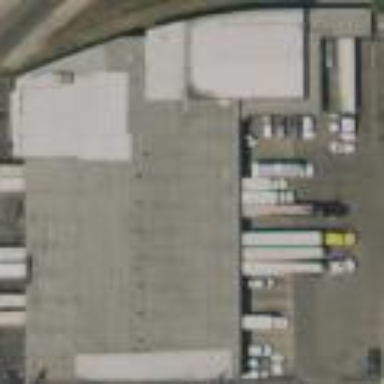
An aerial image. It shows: Warehouse.